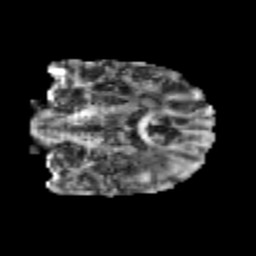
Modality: FA
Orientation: coronal
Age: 20
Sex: male
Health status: healthy
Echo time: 0.074 s